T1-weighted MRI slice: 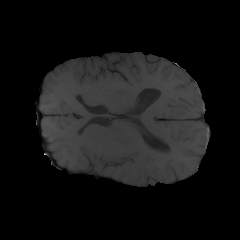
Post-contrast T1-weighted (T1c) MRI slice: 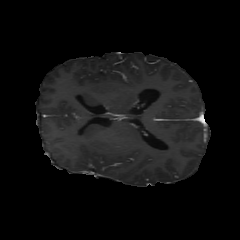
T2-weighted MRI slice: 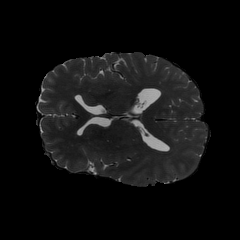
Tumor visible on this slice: no